Question: I have a File that contains a list of Google Drive File's IDs in column A. In column B I have emails. And column C a list of roles (you know when you share a google sheet with someone)
So I have many rows that contain different file IDs, emails and roles. And I need to assign the email and role in that row to file's ID of that row.
I have found a great script (credit to <URL> to give access automatically, But it works in such a way, that it only gives access to the first ID in Column A to all the emails in Column B.
Can you modify my script for my goal?
'''
function onOpen() {
const ui = SpreadsheetApp.getUi()
.createMenu("Share")
.addItem("Give Access", "shareFile")
.addToUi();
}
function shareFile() {
const sheet = SpreadsheetApp.getActiveSheet();
const fileId = sheet.getRange(2, 1).getvalue();
const emailAndPermissions = sheet.getRange(2, 2, sheet.getLastRow() - 1, 2).getValues();
const fileToShare = DriveApp.getFileById(fileI[enter image description here][1]d);
emailAndPermissions.forEach(function(emailAndPermissions) {
if(emailAndPermissions[1] === "Viewer") {
fileToShare.addViewer(emailAndPermissions[0]);
}
else if (emailAndPermissions[1] === "Commenter") {
fileToShare.addCommenter(emailAndPermissions[0]);
}
else if (emailAndPermissions[1] === "Editor") {
fileToShare.addEditor(emailAndPermissions[0]);
}
else {
SpreadsheetApp.getUi().alert("Check the input")
}
});
}
'''

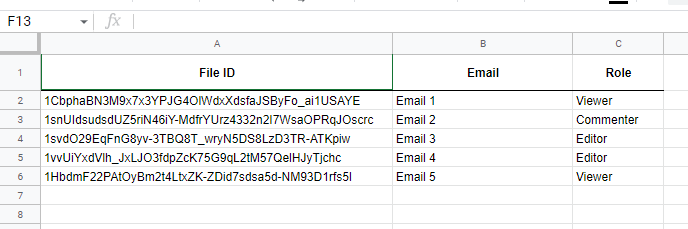
Answer: The reason your script is only sharing to the first ID is because on the line 'const fileId = sheet.getRange(2, 1).getvalue();' you are only getting the first ID. So you need to modify this to 'getRange(2, 1, sheet.getLastRow() - 1, 1).getValues()' so it will get all the IDs from your Column A.
I just use '.flat()' to flatten the array since the data from sheets is structured as nested array. Then from here you can loop through this to check the permission on column C, and share it with the email in the Column B.
I have modified your script to do this.
'''
function onOpen() {
const ui = SpreadsheetApp.getUi()
.createMenu("Share")
.addItem("Give Access", "shareFile")
.addToUi();
}
function shareFile() {
const sheet = SpreadsheetApp.getActiveSheet();
const fileId = sheet.getRange(2, 1, sheet.getLastRow() - 1, 1).getValues().flat();
const emailAndPermissions = sheet.getRange(2, 2, sheet.getLastRow() - 1, 2).getValues();
for (i = 0; i < fileId.length; i++) {
var fileToShare = DriveApp.getFileById(fileId[i]);
if (emailAndPermissions[i][1] === "Viewer") {
fileToShare.addViewer(emailAndPermissions[i][0]);
}
else if (emailAndPermissions[i][1] === "Commenter") {
fileToShare.addCommenter(emailAndPermissions[i][0]);
}
else if (emailAndPermissions[i][1] === "Editor") {
fileToShare.addEditor(emailAndPermissions[i][0]);
}
else {
SpreadsheetApp.getUi().alert("Check the input")
}
}
}
'''
<URL>
Just tested it with different emails and it works.
Let me know if this works for you.